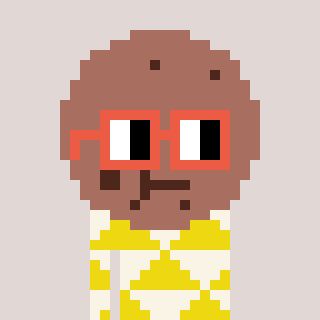
a pixel art character with square orange glasses, a cookie-shaped head and a yellow-colored body on a warm background